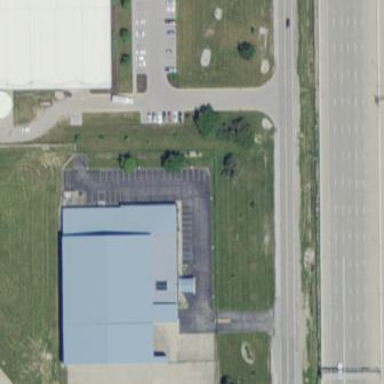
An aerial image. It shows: Building designed as airport hangar.